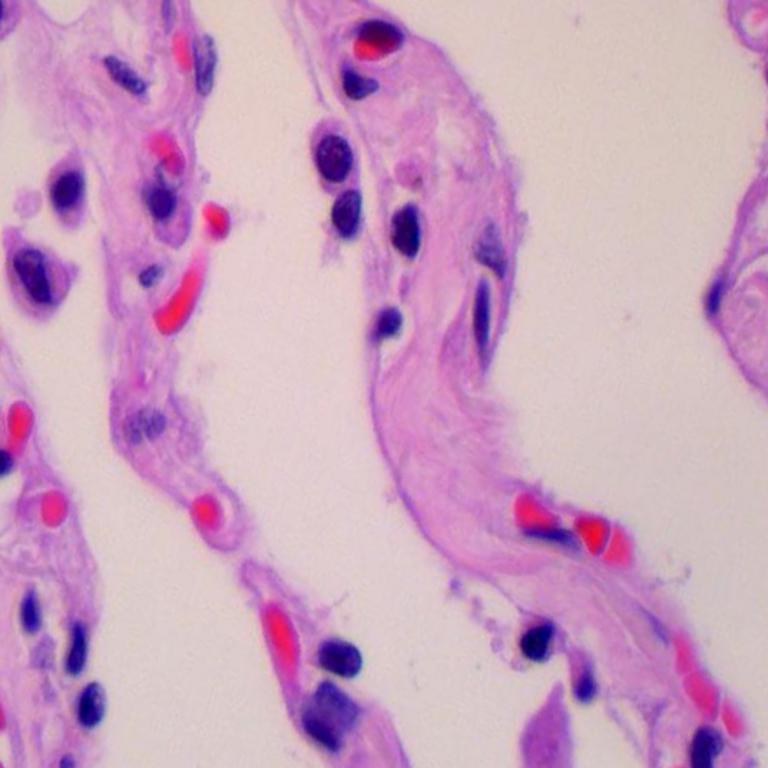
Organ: lung
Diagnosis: benign